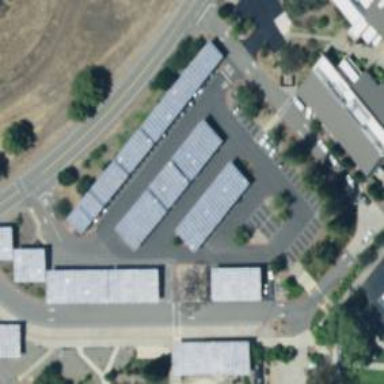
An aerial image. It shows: Solar power generator using photovoltaic panels.